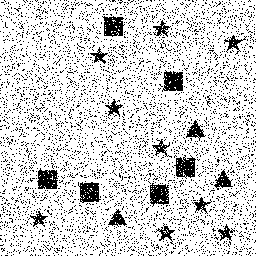
Squares: 6
Triangles: 3
Stars: 9
Total shapes: 18